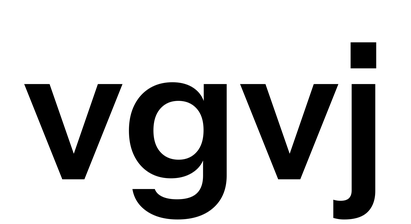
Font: InstrumentSans_SemiBold